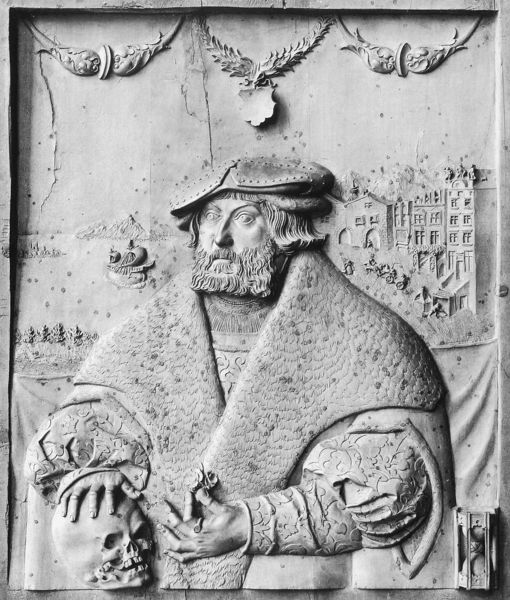
Titel: Porträt eines Kaufmanns
Institution: Berlin, Staatliche Museen - Preußischer Kulturbesitz
Schlagwörter: mann, stadt, haus, ornament, bart, mütze, pelz, tod, tot, schiff, uhr, memento mori, totenkopf, mittelalter, luther, totenschädel, skull, kogge